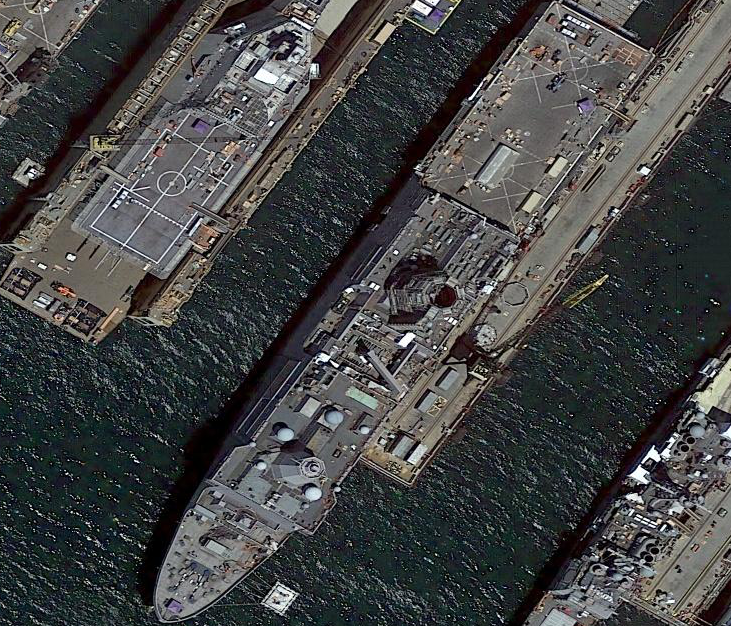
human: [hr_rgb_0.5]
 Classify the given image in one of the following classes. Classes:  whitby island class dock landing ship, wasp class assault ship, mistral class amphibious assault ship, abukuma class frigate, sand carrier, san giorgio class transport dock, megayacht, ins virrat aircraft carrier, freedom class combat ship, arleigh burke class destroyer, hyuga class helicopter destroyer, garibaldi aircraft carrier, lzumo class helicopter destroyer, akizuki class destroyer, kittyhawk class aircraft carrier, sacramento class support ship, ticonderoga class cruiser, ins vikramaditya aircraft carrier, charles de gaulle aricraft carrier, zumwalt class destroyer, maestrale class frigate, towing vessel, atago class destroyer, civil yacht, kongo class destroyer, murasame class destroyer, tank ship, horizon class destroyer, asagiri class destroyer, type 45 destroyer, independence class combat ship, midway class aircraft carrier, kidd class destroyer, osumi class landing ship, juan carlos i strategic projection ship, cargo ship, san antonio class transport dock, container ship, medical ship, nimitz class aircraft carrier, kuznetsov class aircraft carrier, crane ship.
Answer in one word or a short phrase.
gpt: San Antonio class transport dock